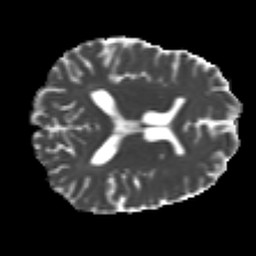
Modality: MD
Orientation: axial
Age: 33
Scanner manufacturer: siemens
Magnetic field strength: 3 T
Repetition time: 4.52 s
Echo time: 0.084 s